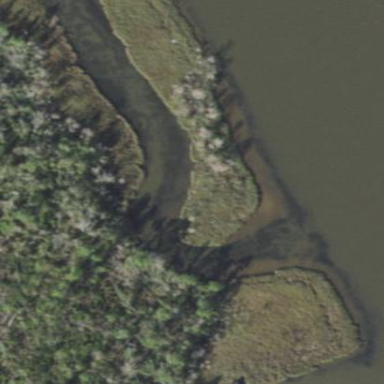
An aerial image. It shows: Swamp in wetland area.